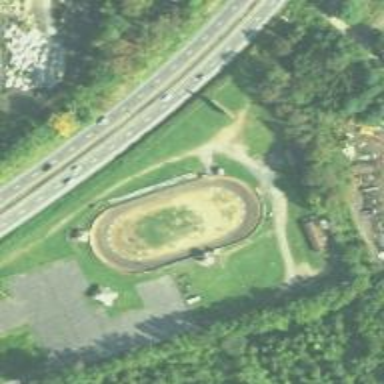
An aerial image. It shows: Motor sport raceway.